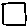
Label: square